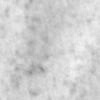
Label: no_change